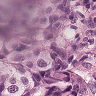
Metastatic tissue present: yes